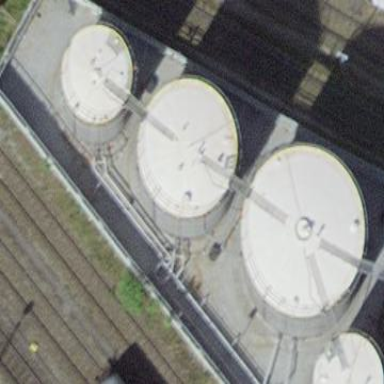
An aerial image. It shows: Industrial building with storage tank.